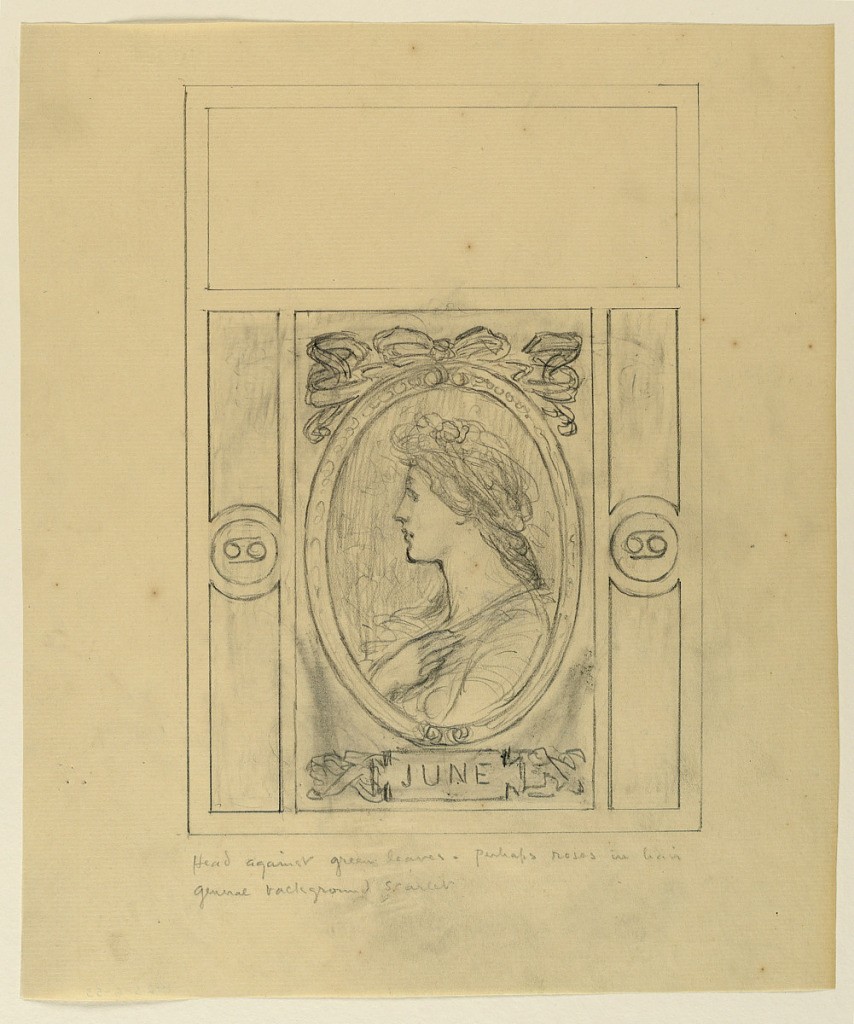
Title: Design for Magazine Cover
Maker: Kenyon Cox, American, 1856–1919
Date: ca. 1900
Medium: Graphite on paper
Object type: Drawing
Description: Sketch of a magazine cover with a female figure in profile; Inscribed, JUNE.